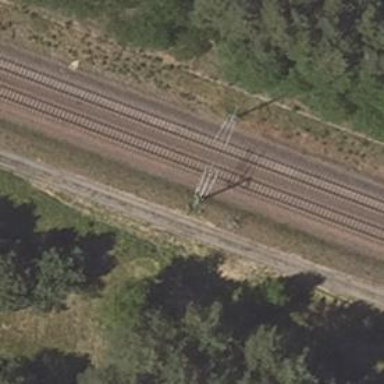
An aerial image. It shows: Isolated track section of railway.